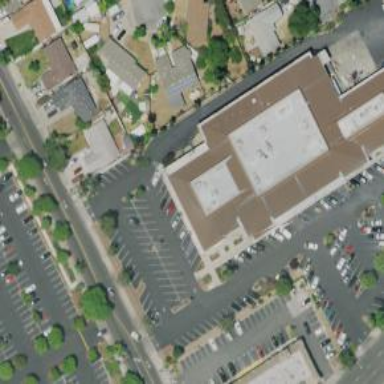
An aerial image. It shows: Parking space.